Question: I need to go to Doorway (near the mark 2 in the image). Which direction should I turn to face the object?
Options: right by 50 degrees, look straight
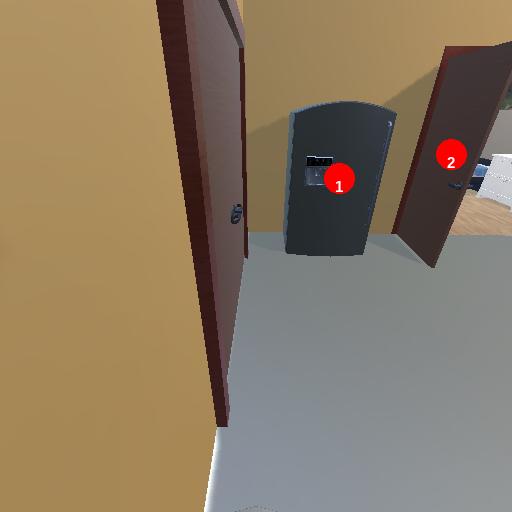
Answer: right by 50 degrees